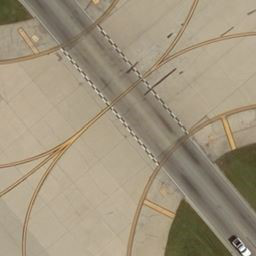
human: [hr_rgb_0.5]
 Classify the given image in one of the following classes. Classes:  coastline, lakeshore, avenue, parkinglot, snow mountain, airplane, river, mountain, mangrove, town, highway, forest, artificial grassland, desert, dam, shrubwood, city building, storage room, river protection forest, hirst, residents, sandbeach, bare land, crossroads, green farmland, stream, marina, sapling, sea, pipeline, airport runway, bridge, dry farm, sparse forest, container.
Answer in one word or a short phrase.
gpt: airport runway